Interaction volume radius: 10 \u00c5
Interaction volume height: 10 \u00c5
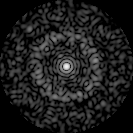
Disorder parameter: 0.8293